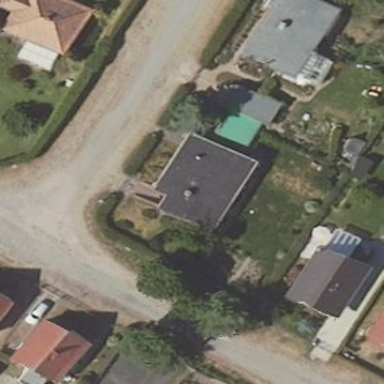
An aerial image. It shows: Detached building with flat roof.